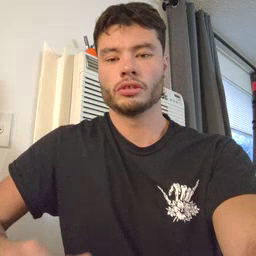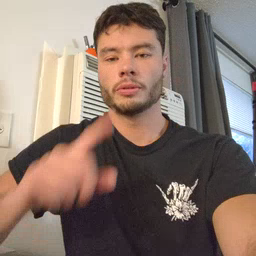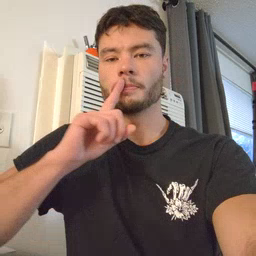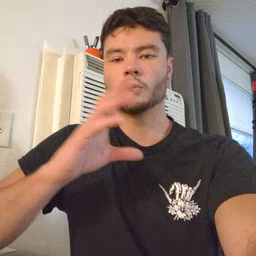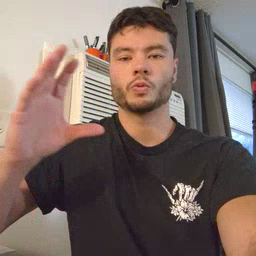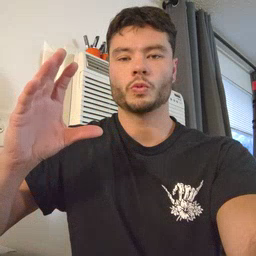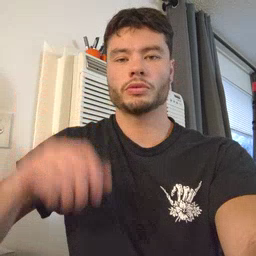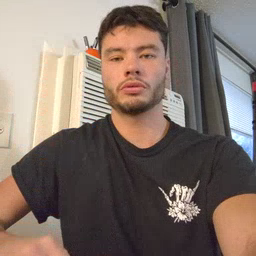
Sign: balloon